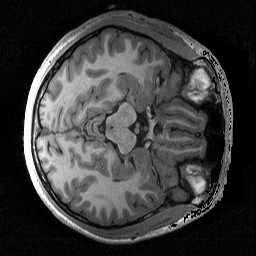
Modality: T1w
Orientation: axial